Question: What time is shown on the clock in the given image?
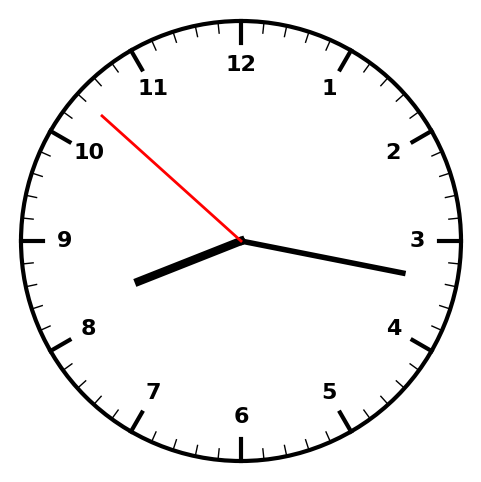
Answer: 08:16:52